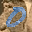
Label: 0